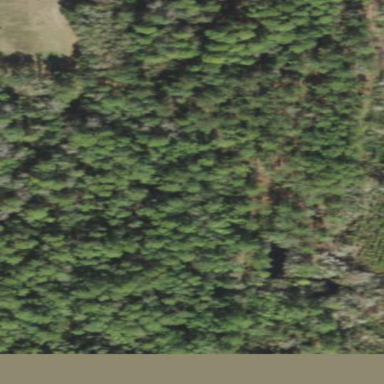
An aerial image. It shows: Woodland with needle-leaved trees.